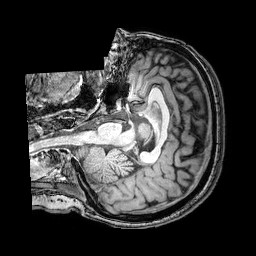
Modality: T1w
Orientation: axial
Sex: female
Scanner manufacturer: philips
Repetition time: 0.008116 s
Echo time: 0.00372 s